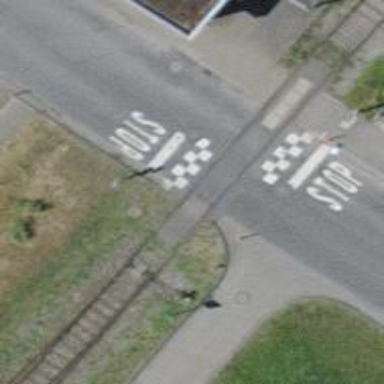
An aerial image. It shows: Uncontrolled level crossing on the railway.